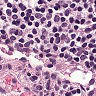
Metastatic tissue present: no